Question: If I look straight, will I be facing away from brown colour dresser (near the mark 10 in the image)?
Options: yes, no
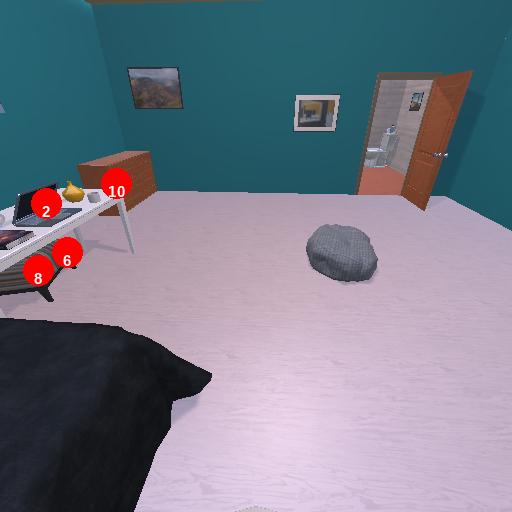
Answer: yes